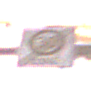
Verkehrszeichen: EndeZone30
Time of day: MorningAfternoon
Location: Outdoor (Urban)
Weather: Clear
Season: NotSpecified
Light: Natural